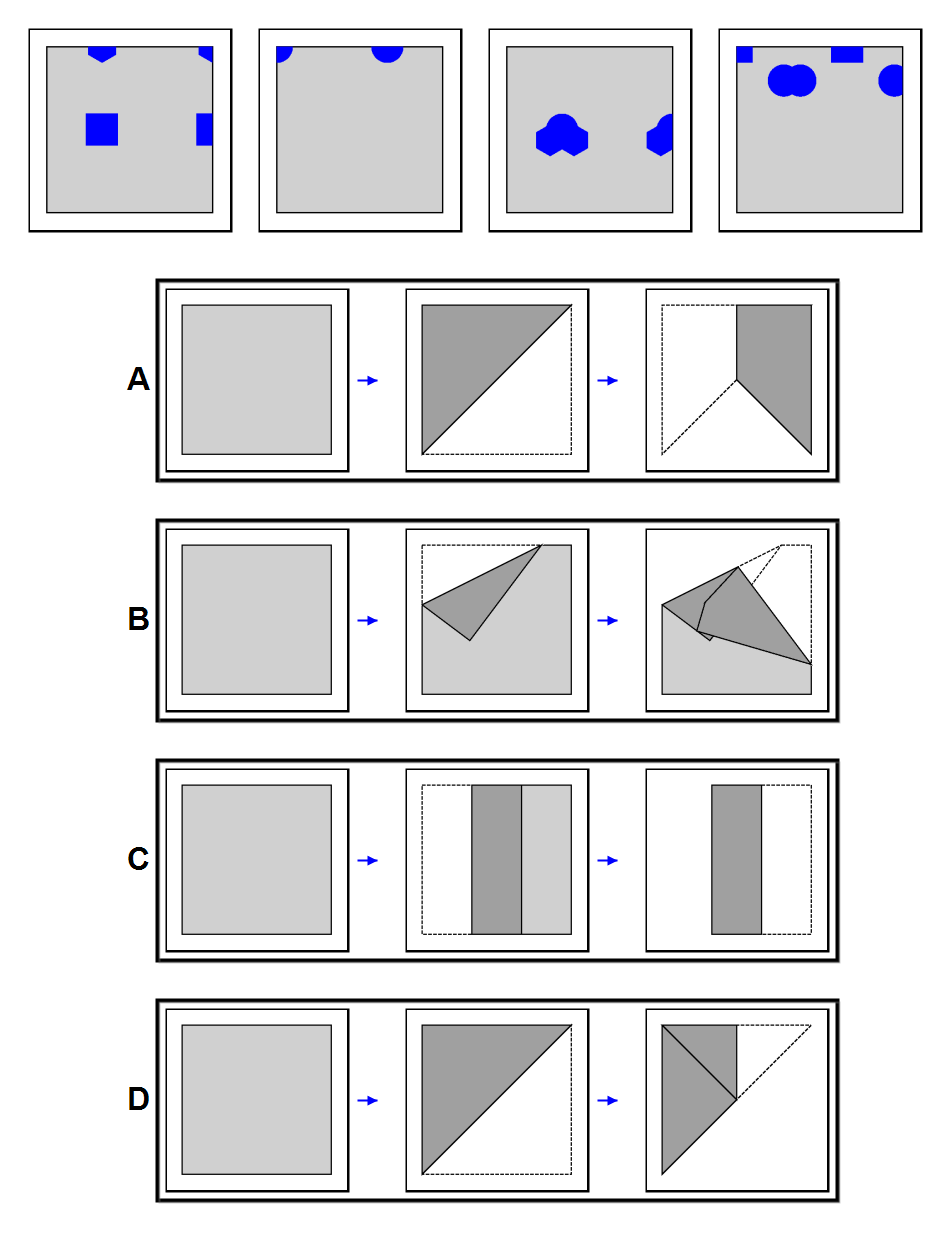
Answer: C